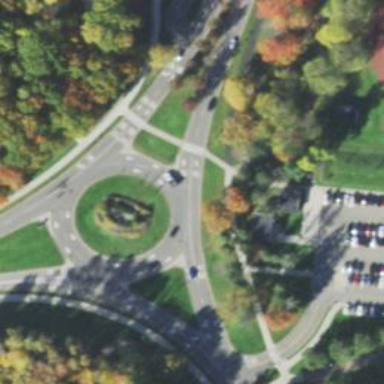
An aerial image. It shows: Residential road with asphalt surface leading to roundabout.